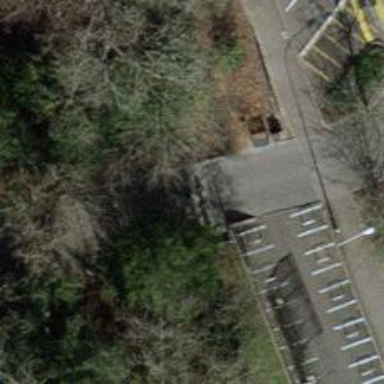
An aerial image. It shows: Bollard barrier.